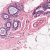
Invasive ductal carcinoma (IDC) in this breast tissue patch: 0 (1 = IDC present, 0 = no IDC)